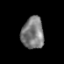
Tissue: prostate
Cell type: T cells
Senescence score: 0.3056
Nuclear area (px): 688
Mean DAPI intensity: 124.353